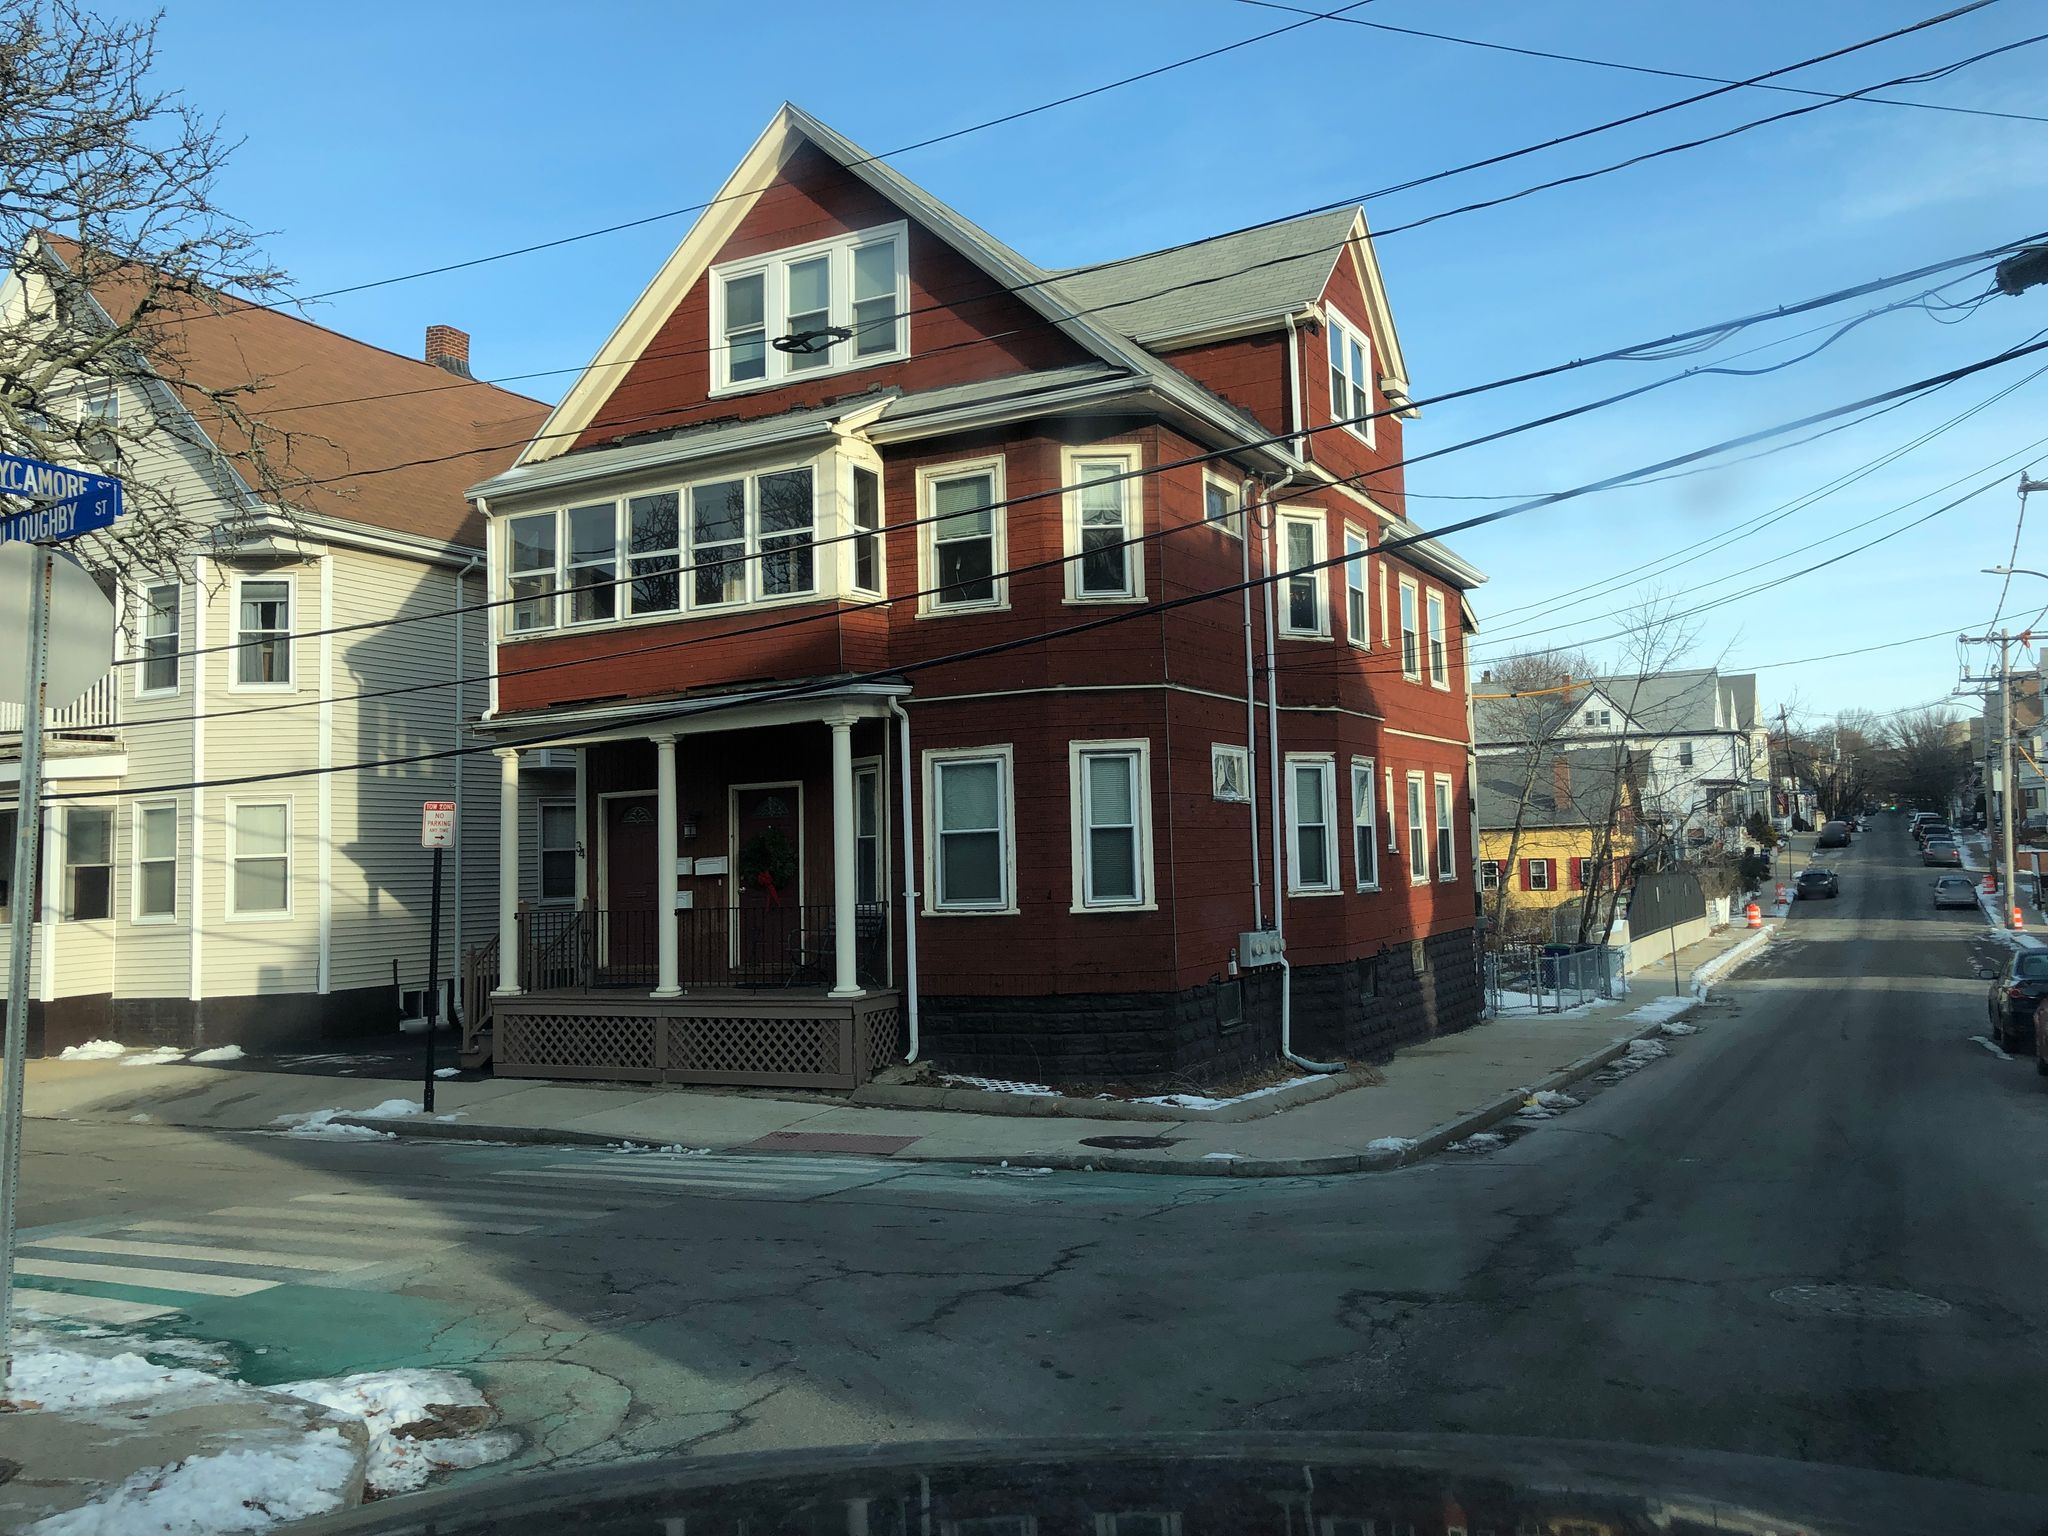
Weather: snowy
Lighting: day
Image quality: good
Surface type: driving surface
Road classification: residential
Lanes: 1
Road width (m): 12.2
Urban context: urban centre
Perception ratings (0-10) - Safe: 3.83, Lively: 4.99, Beautiful: 4.99, Boring: 2.2, Depressing: 2.09, Wealthy: 2.26